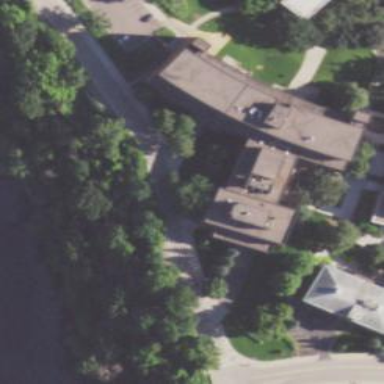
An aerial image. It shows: University building.